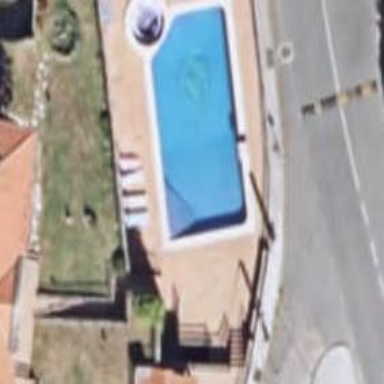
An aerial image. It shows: Swimming pool located in leisure land.